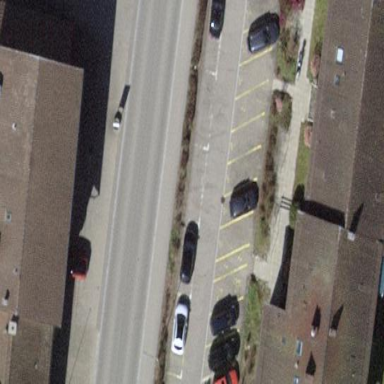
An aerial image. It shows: Street-side parking area.